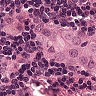
Metastatic tissue present: yes